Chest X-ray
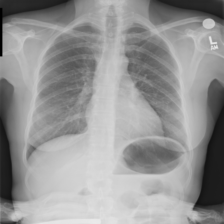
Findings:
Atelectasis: negative
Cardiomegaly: negative
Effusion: negative
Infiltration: negative
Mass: negative
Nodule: negative
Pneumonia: negative
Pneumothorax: negative
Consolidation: negative
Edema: negative
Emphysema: negative
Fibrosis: negative
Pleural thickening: negative
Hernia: negative